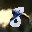
Label: 8